Field crop: maize
Growth stage: 1
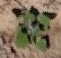
Species: chenopodium